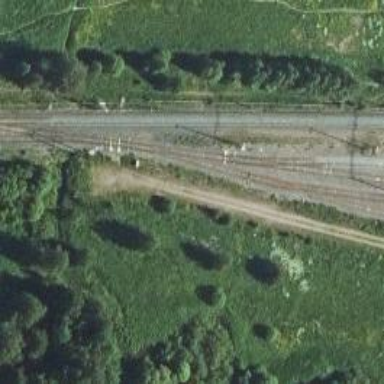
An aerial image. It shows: Siding railway line with electrified contact line for the trains.